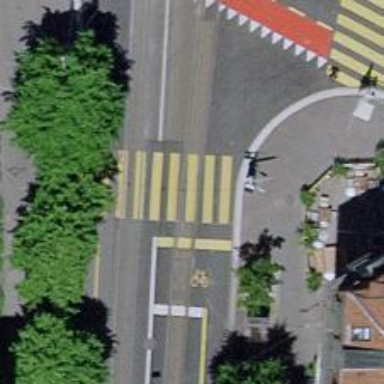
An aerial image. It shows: Tram crossing on the railway.